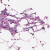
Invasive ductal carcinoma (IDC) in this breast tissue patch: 0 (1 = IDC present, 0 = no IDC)